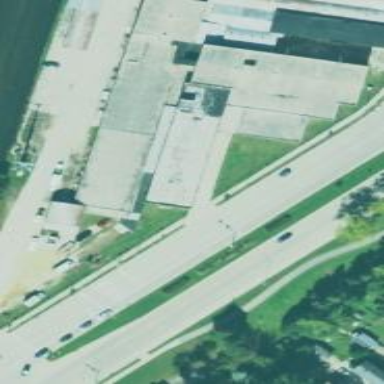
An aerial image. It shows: Industrial building.